Interaction volume radius: 5 \u00c5
Interaction volume height: 25 \u00c5
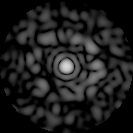
Disorder parameter: 0.8161